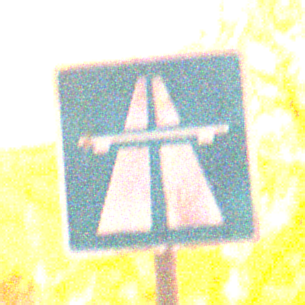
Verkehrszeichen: Autobahn
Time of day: Night
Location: Outdoor (Nature)
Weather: Clear
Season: NotSpecified
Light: Natural